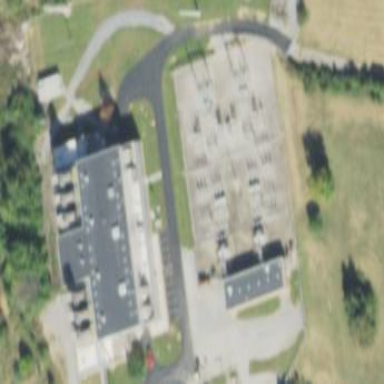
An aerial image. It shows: Power substation.